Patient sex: M
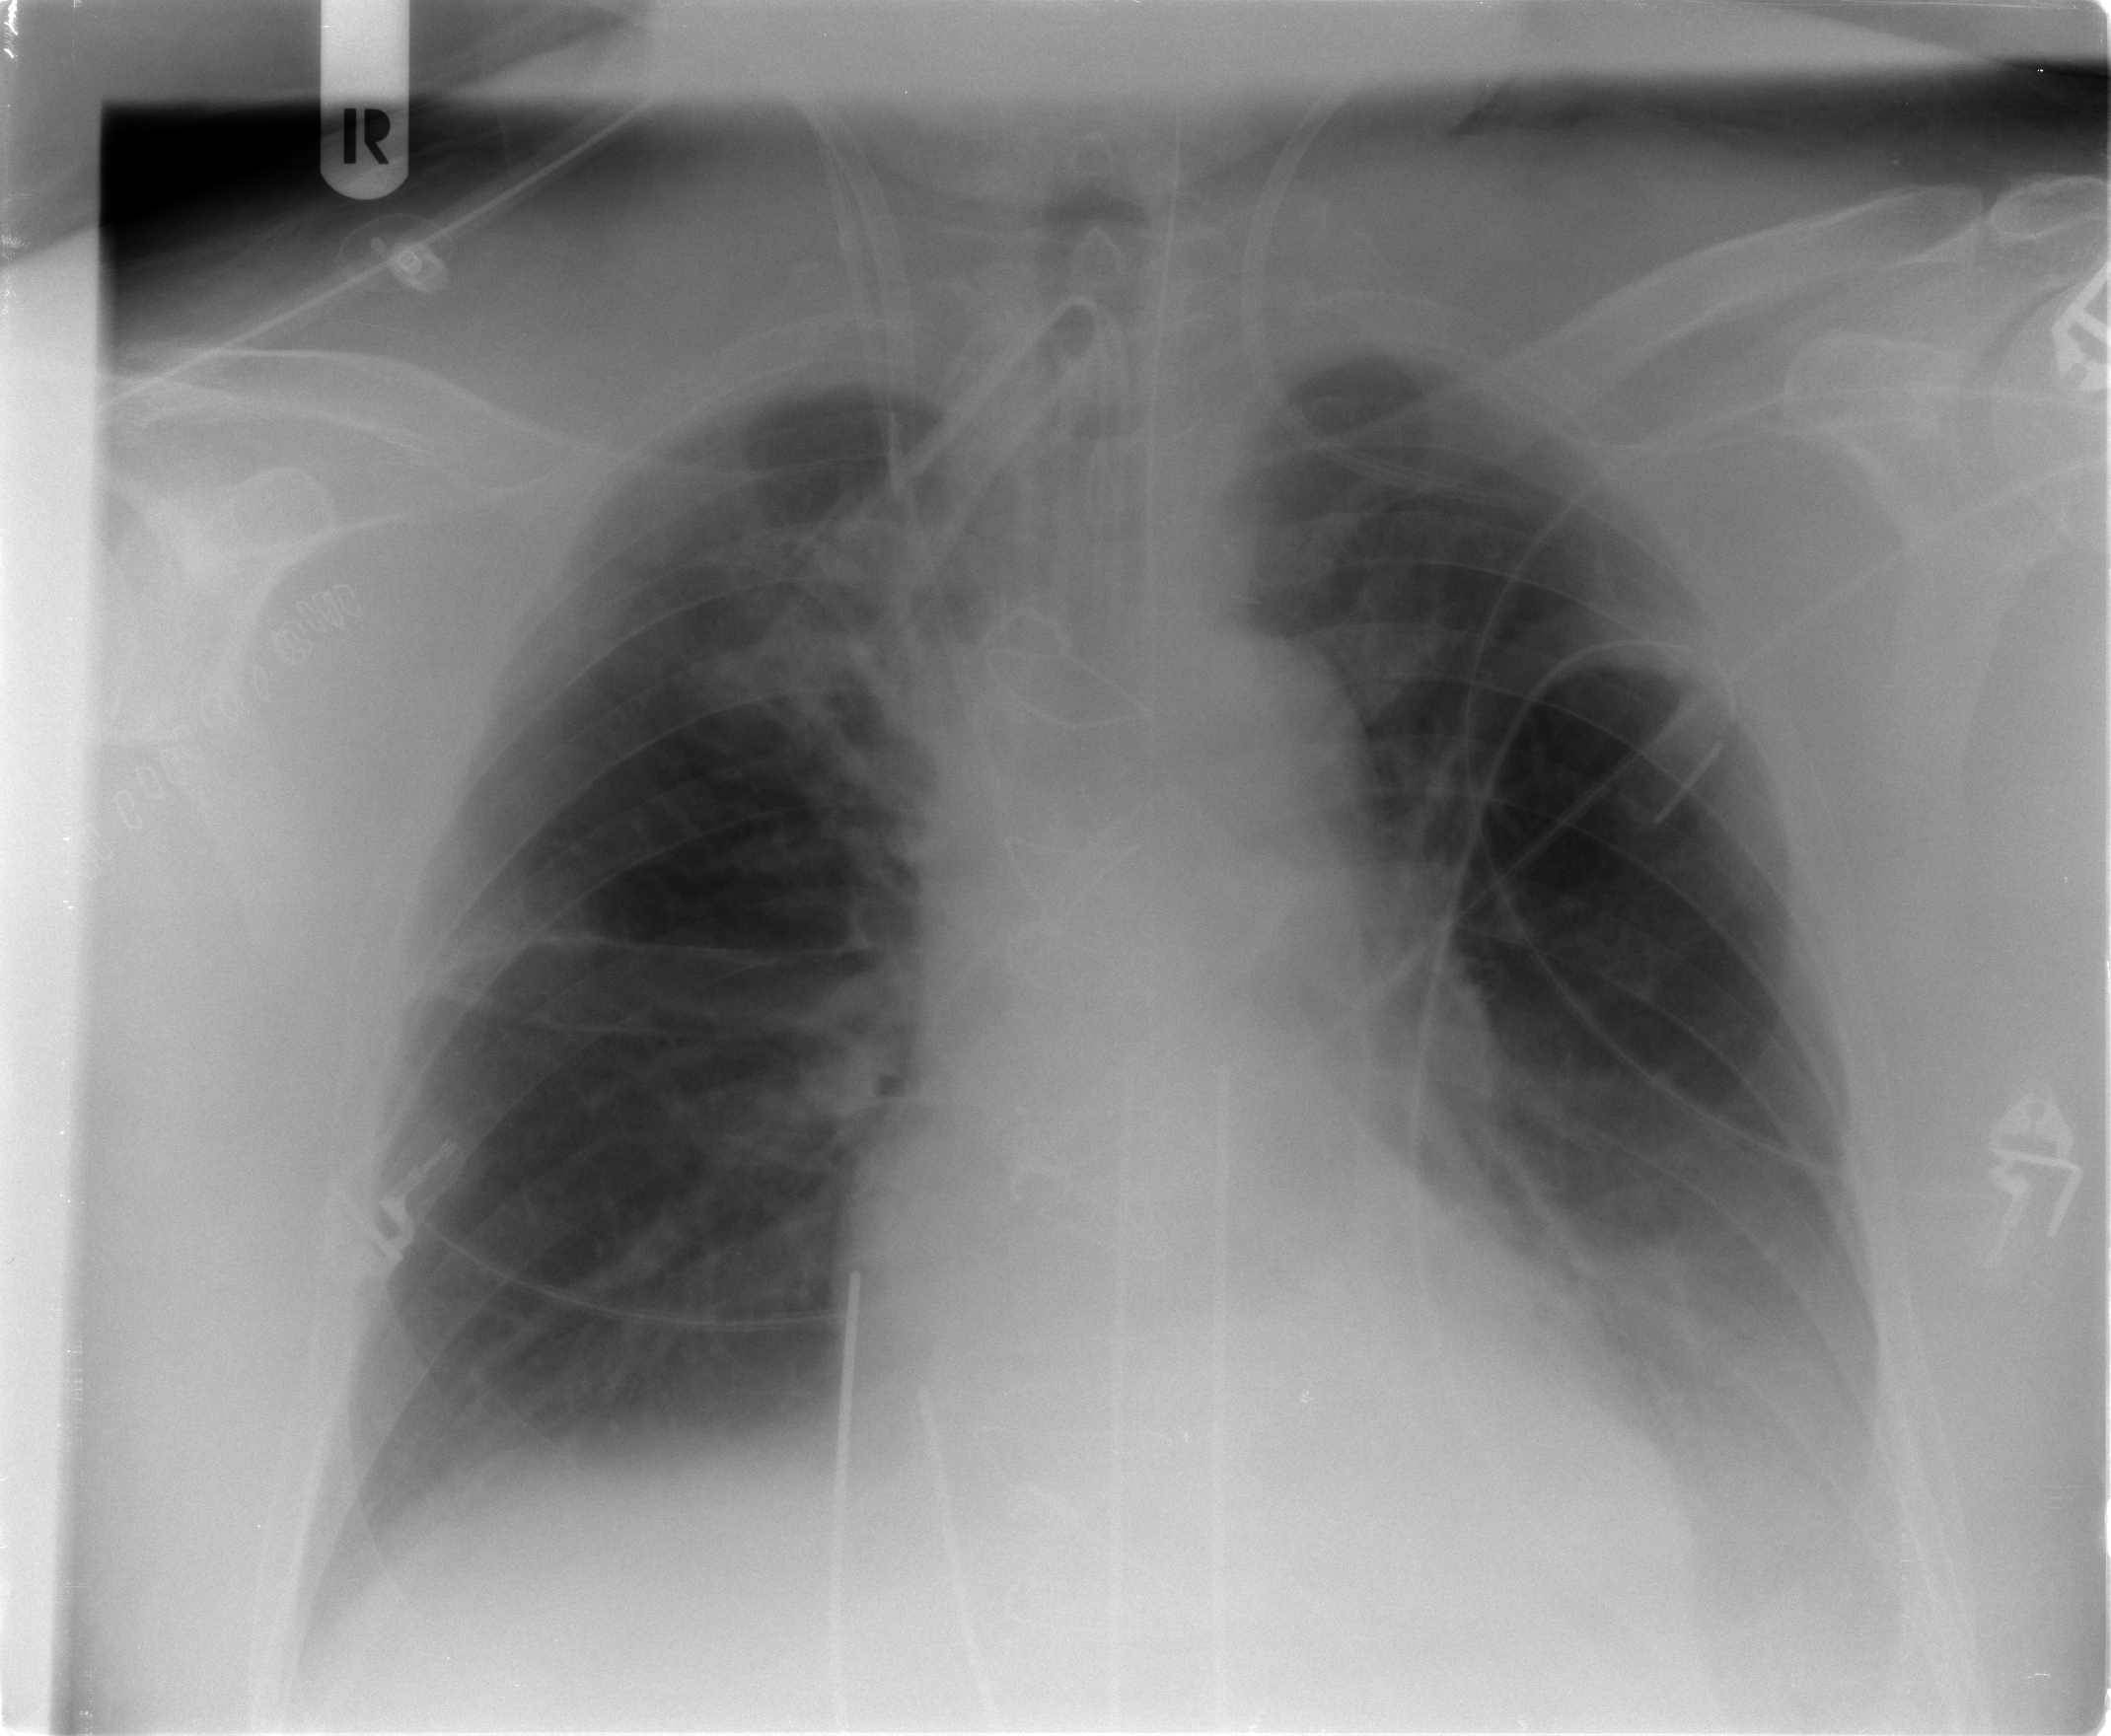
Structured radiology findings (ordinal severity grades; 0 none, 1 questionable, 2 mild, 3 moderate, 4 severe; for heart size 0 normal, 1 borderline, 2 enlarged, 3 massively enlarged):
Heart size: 1
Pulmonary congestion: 2
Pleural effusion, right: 0
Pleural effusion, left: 2
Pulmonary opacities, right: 0
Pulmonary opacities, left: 0
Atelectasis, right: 2
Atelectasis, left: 2